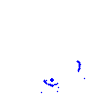
Particle: proton